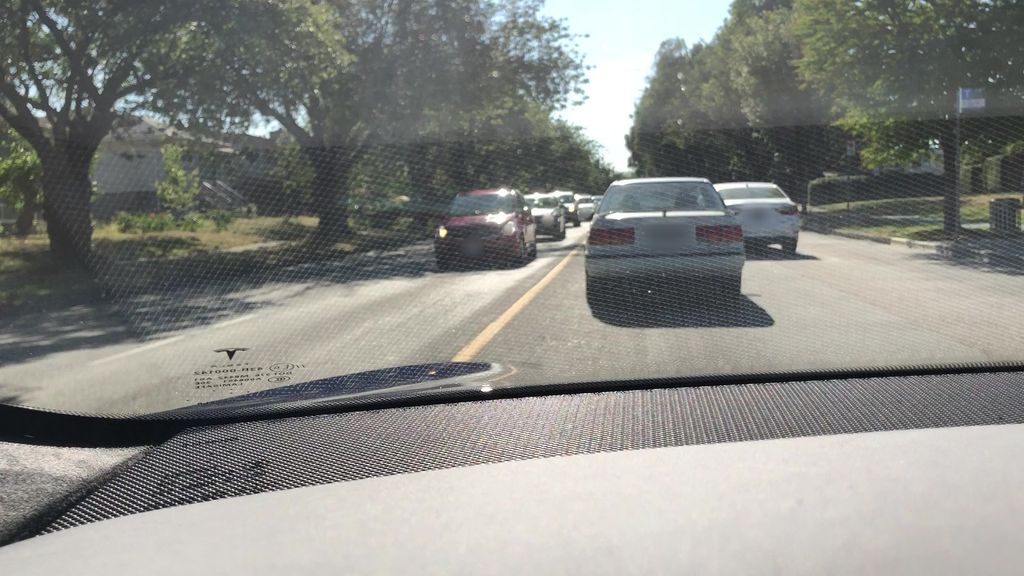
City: vancouver